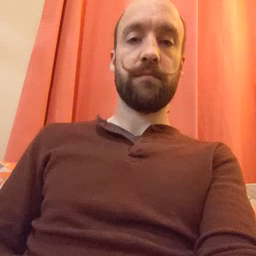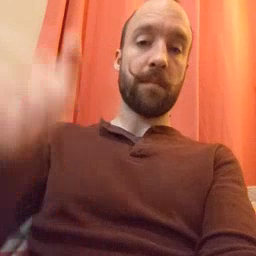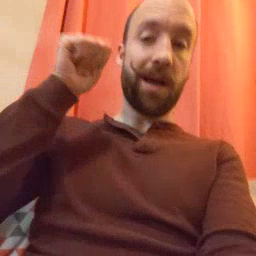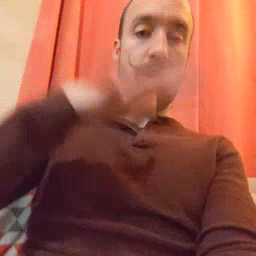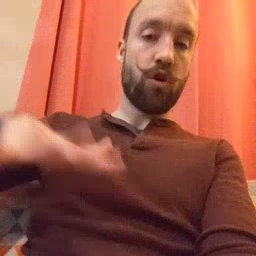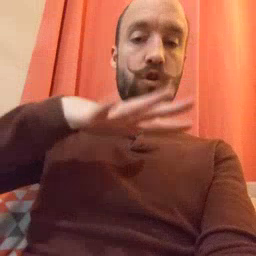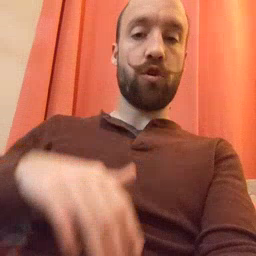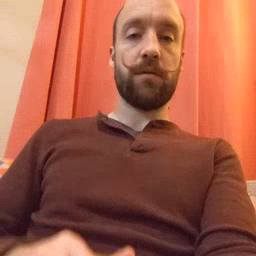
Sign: backyard